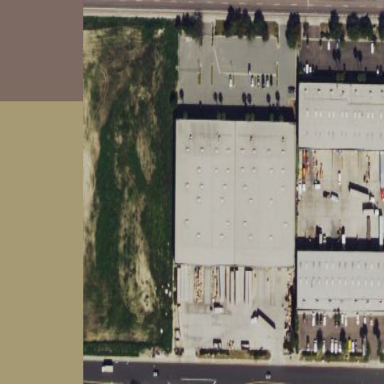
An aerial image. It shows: Industrial building.